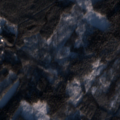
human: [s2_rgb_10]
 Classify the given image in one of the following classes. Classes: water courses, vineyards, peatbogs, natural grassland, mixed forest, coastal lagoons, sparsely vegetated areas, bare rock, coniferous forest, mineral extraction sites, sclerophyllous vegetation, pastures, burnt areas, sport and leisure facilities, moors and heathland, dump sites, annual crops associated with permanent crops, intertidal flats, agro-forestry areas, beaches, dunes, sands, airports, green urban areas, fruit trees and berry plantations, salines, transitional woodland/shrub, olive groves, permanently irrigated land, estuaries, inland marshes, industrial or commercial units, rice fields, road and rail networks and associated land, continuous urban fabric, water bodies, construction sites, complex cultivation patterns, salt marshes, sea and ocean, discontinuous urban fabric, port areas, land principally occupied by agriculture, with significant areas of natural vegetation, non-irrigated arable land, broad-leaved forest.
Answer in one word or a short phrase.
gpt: coniferous forest, transitional woodland/shrub